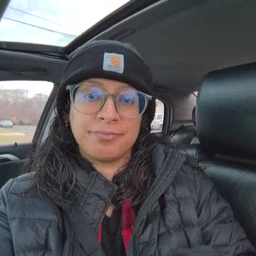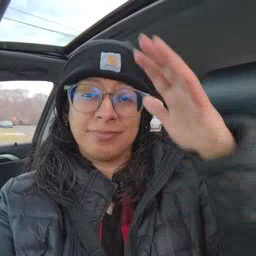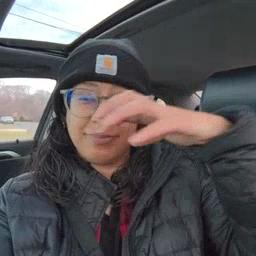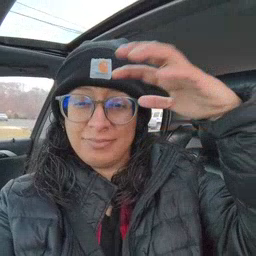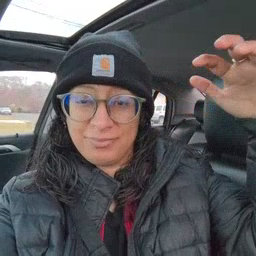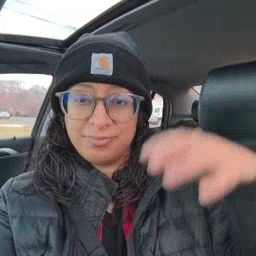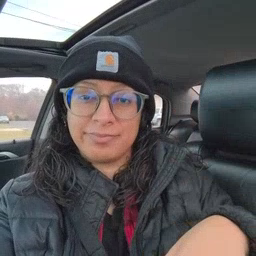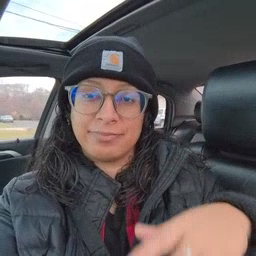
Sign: cloud